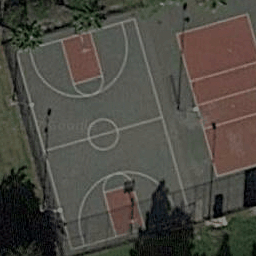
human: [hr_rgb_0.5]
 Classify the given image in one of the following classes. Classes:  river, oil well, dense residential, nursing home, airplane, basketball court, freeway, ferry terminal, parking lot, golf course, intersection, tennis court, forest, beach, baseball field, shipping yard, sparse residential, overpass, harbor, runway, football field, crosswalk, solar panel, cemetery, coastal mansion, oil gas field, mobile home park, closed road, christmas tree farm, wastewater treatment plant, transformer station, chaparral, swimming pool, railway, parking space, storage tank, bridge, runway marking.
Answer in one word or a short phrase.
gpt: basketball court